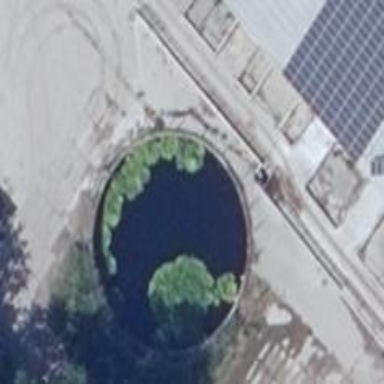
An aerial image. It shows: Storage tank with man-made structure.